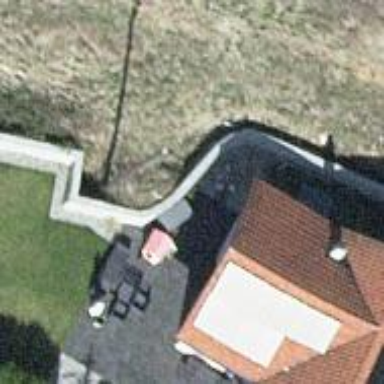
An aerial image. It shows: Retaining wall.